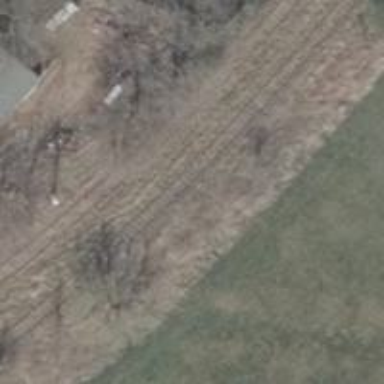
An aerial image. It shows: Abandoned railway siding.